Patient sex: M
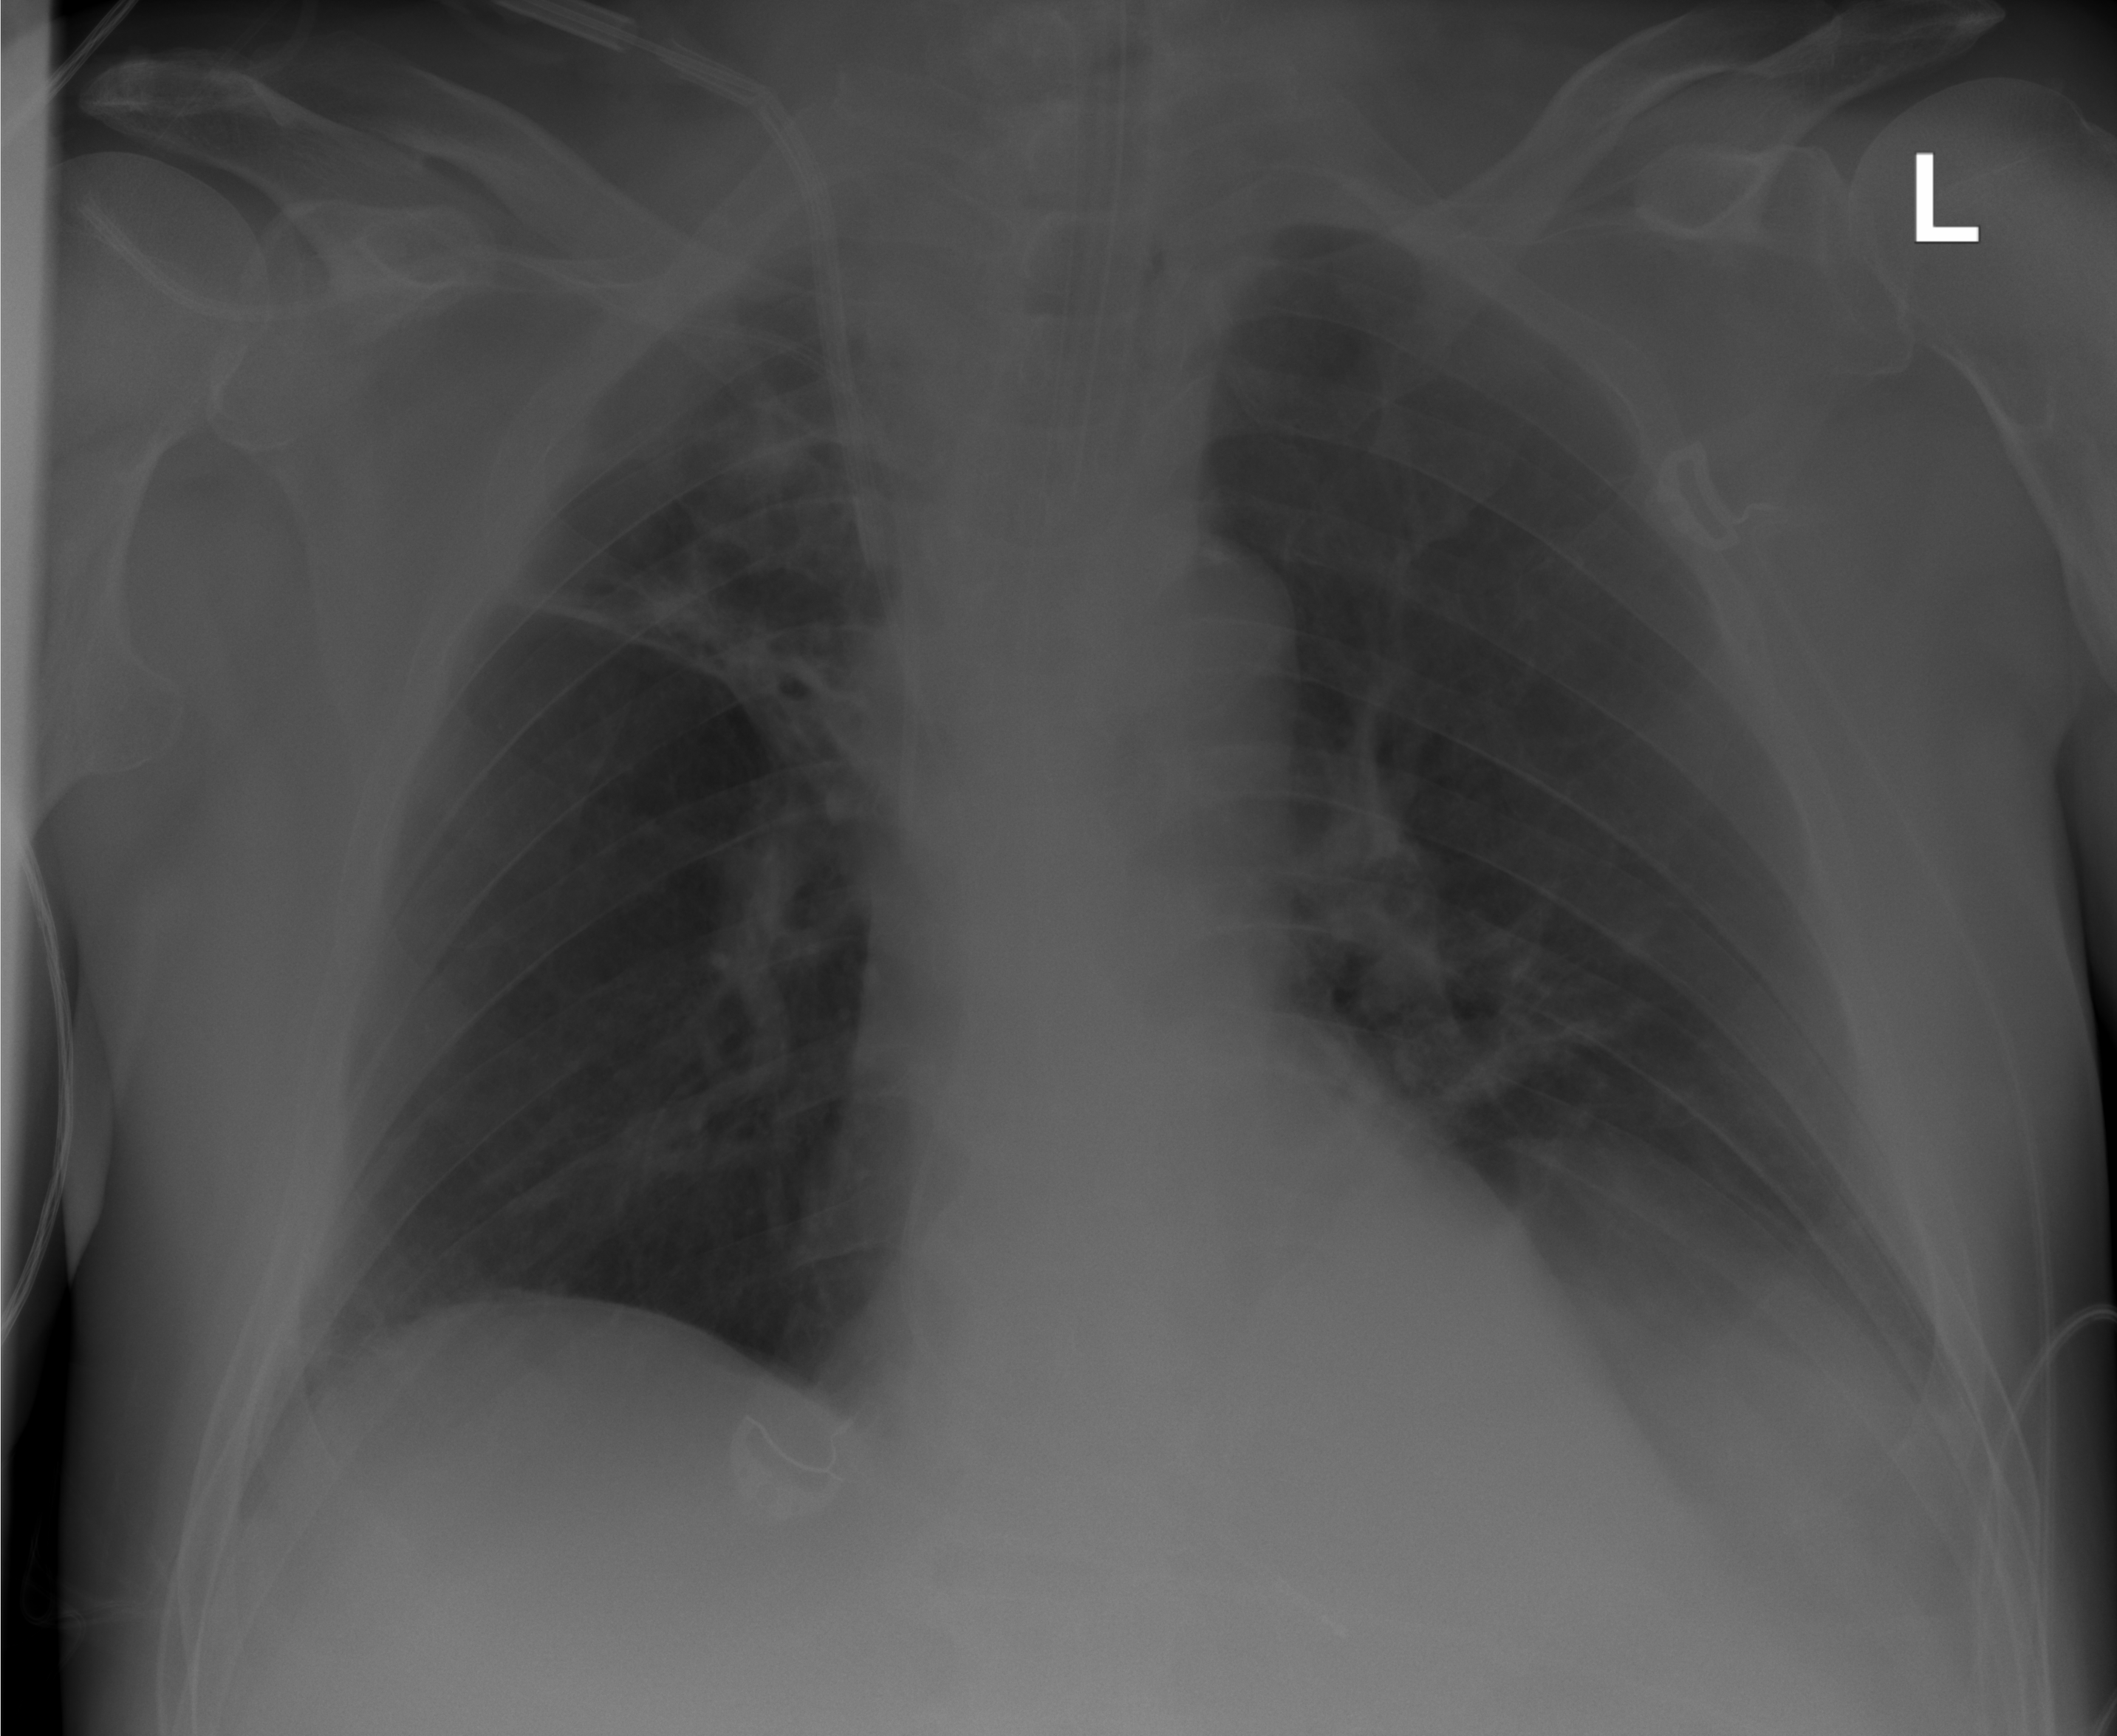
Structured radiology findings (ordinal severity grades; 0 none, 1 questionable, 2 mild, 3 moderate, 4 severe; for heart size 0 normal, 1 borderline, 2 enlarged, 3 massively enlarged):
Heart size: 0
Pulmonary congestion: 0
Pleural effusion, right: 0
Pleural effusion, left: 2
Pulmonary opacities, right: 0
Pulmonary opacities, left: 0
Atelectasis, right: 2
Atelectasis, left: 0